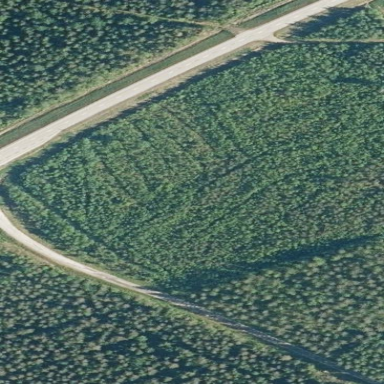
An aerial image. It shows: Evergreen needle-leaved woodland.